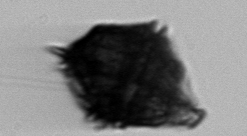
Label: Gonyaulax